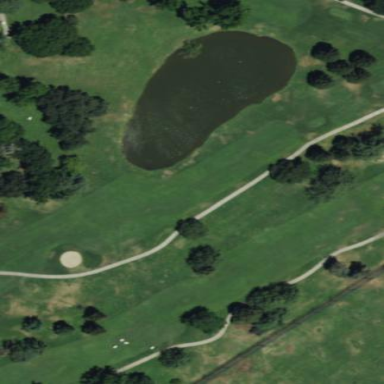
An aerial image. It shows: Scenic golf fairway.